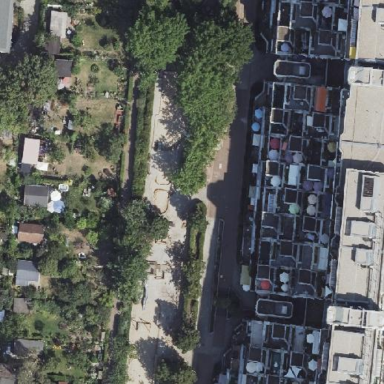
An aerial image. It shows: Allotments area.